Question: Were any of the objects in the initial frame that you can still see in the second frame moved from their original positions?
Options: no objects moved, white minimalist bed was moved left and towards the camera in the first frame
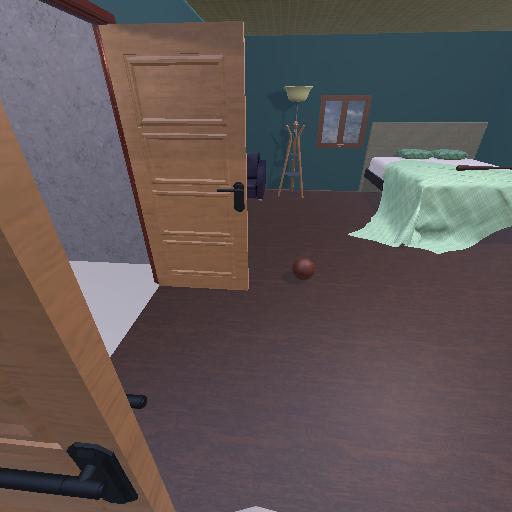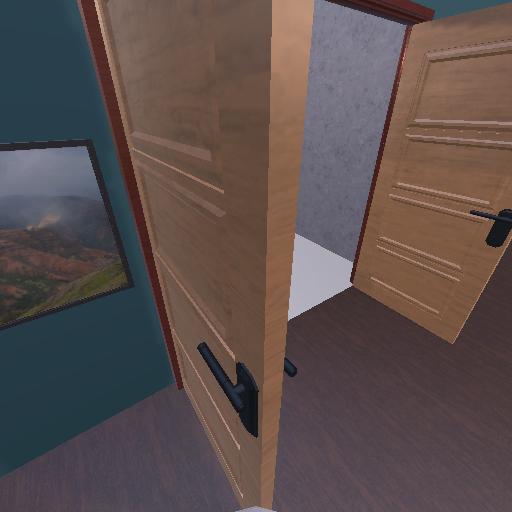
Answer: no objects moved